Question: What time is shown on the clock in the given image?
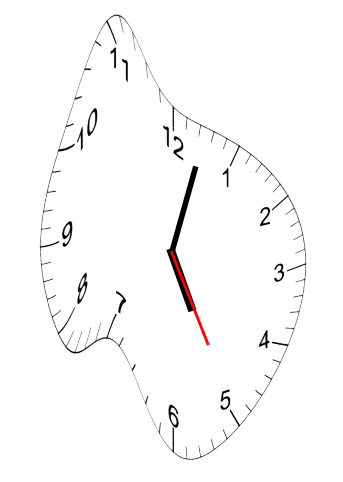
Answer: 05:02:25